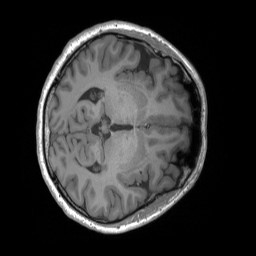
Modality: T1w
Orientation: axial
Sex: male
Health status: ill
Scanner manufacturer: siemens
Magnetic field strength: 3 T
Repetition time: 1.66 s
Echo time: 0.00254 s